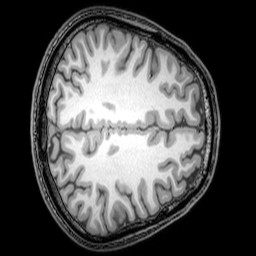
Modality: T1w
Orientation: axial
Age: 26
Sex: male
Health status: healthy
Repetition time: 0.081 s
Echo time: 0.037 s